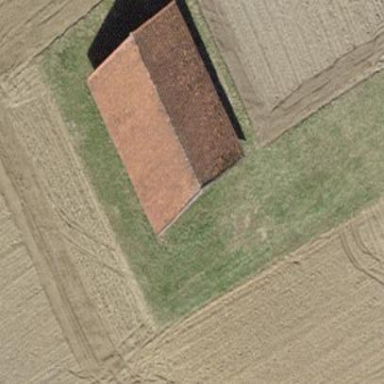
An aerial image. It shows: Shed.